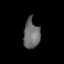
Tissue: lung
Cell type: T cells
Senescence score: 0.1903
Nuclear area (px): 462
Mean DAPI intensity: 108.636